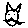
Label: cat